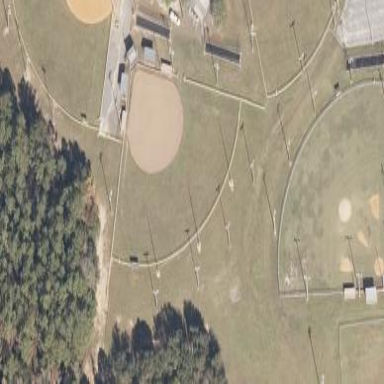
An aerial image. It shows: Softball pitch for leisure sports.